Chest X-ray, PA view. Patient: 16 years old, sex F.
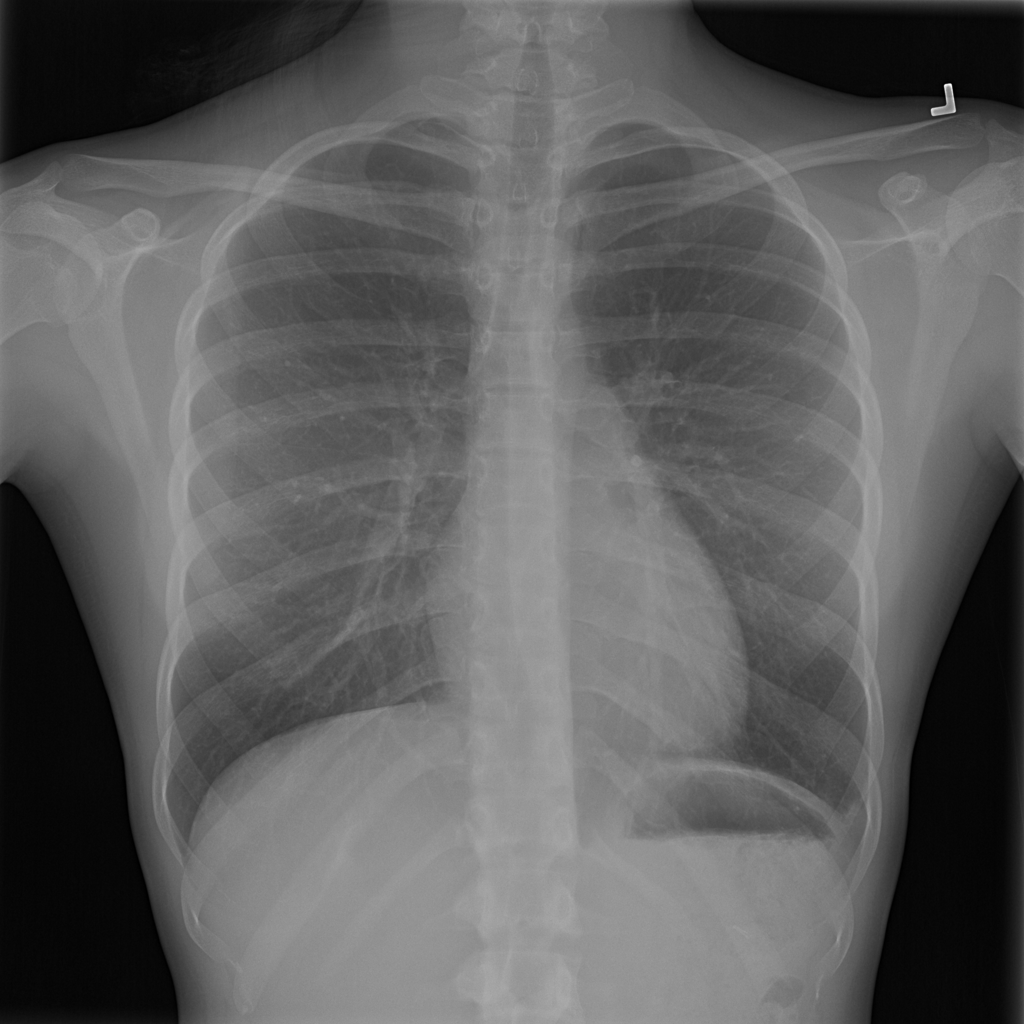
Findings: No Finding